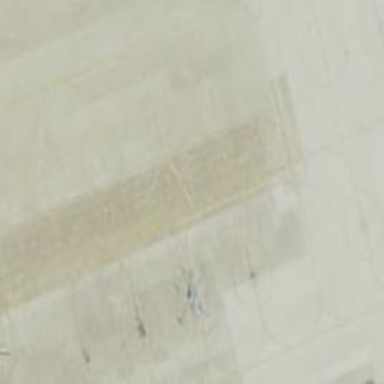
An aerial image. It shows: Image of taxiway at airport.